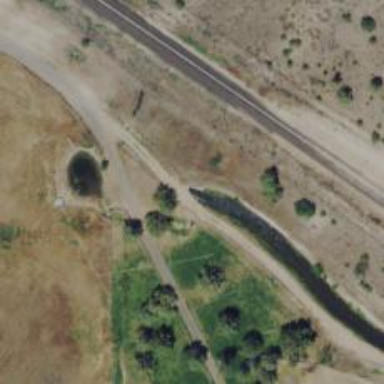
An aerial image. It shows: Culvert underpass for canal.